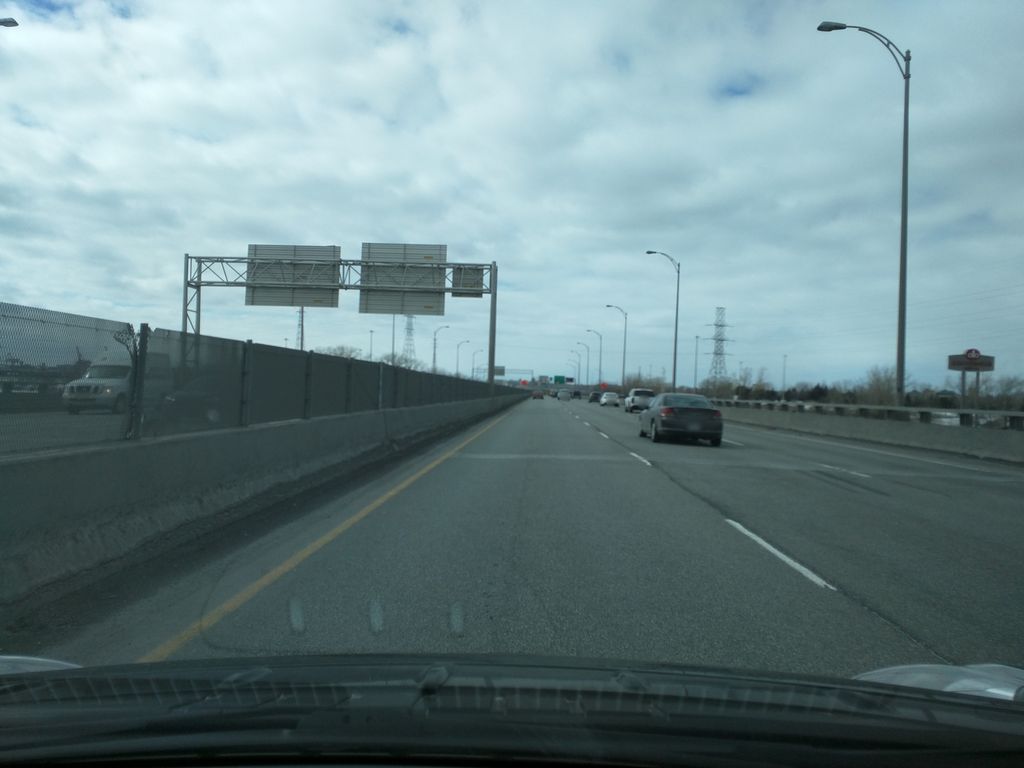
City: montreal